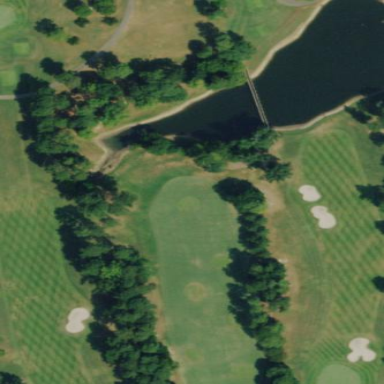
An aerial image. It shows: Grassy area designated as driving range for golf.